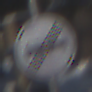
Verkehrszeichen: EndeUeberholverbot
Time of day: MorningAfternoon
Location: Outdoor (Special)
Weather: Clear
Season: Winter
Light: Natural